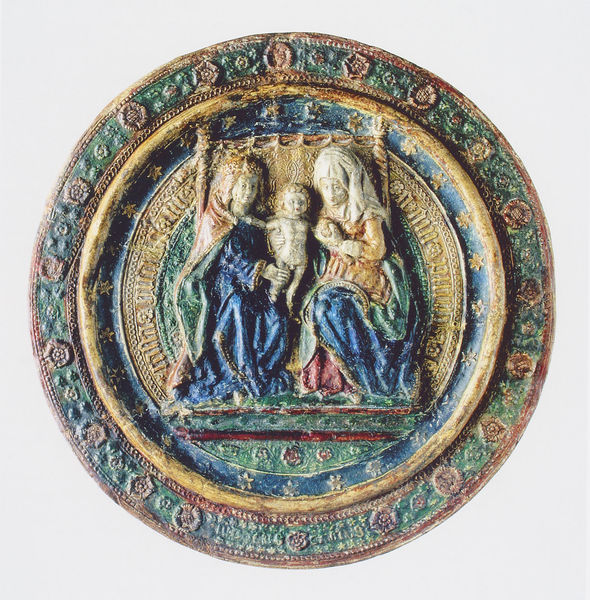
Titel: Anna Selbdritt
Künstler: Judocus Cartus
Institution: Münster, Stadtmuseum
Schlagwörter: blau, nackt, teller, kind, krone, kreis, telle, baby, thron, dekoration, christus, jesus, heilig, maria, heiland, jesuskind, grüns, thronn